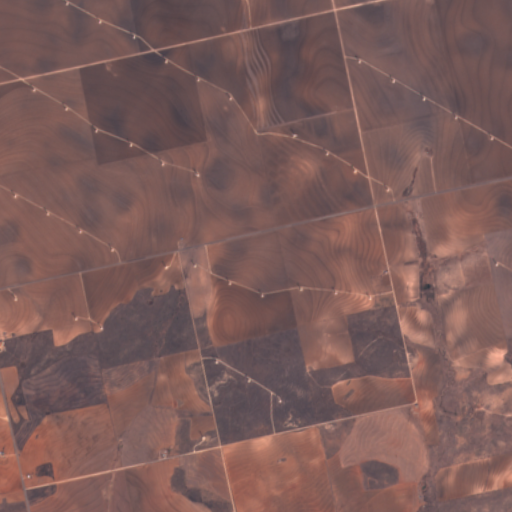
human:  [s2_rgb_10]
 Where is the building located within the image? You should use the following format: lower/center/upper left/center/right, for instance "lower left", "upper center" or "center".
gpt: There is no building in the image.